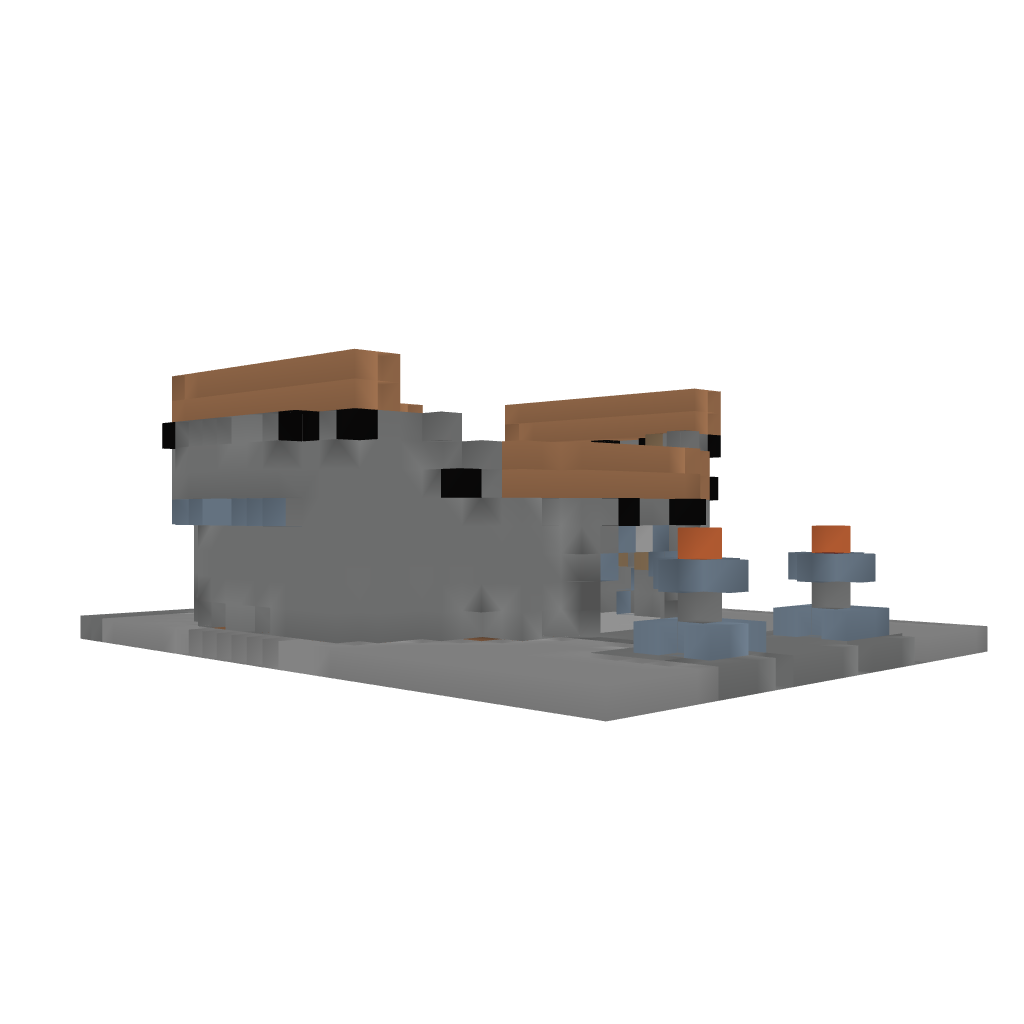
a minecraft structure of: A Medium Amphitheatre